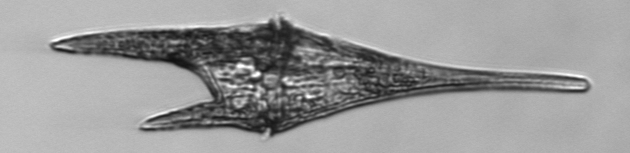
Label: Tripos_furca